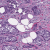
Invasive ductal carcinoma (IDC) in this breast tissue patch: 1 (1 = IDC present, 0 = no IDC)